Interaction volume radius: 5 \u00c5
Interaction volume height: 10 \u00c5
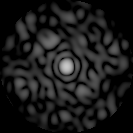
Disorder parameter: 0.8492